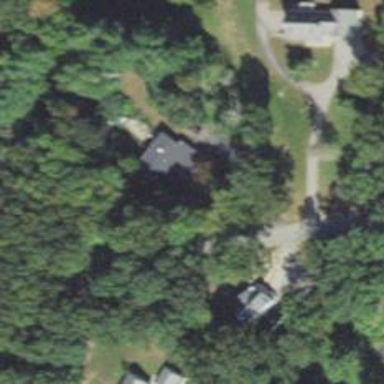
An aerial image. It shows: Residential driveway designated as service road.